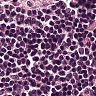
Metastatic tissue present: no